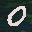
Label: 0